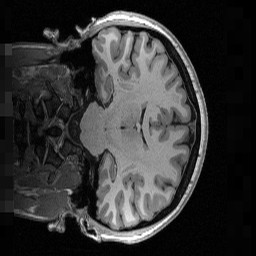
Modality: T1w
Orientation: coronal
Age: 21
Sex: female
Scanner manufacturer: siemens
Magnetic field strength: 3 T
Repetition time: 2.53 s